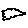
Label: cloud